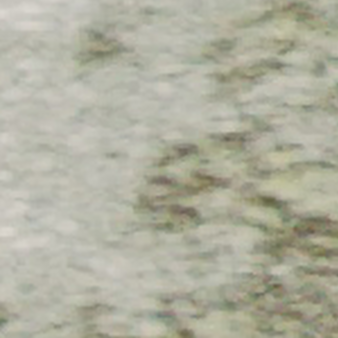
Label: other